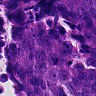
Metastatic tissue present: yes